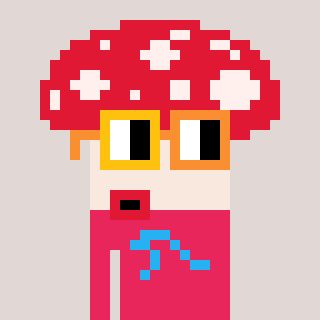
a pixel art character with square yellow and orange glasses, a mushroom-shaped head and a redpinkish-colored body on a warm background